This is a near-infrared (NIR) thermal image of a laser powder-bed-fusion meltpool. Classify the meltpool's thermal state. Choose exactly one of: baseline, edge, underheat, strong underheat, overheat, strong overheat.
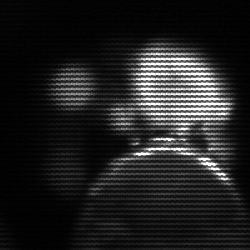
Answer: baseline